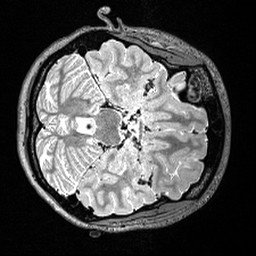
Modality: T2w
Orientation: axial
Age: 22
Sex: female